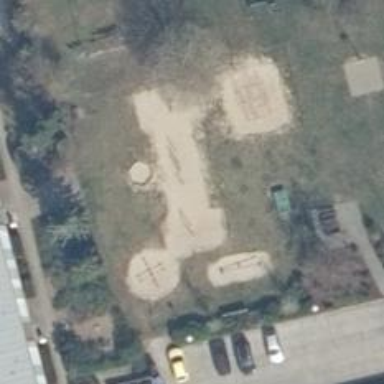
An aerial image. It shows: Playground area for leisure activities on the land.